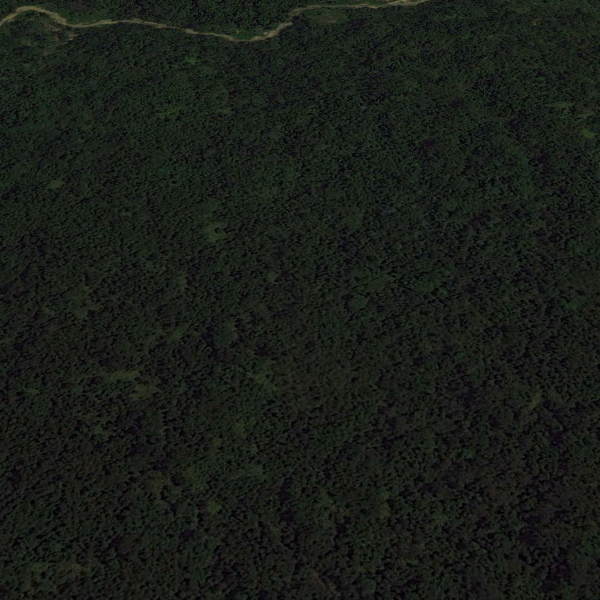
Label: Forest